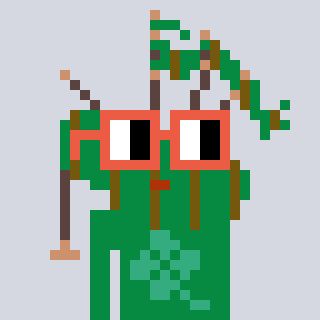
a pixel art character with square orange glasses, a bagpipe-shaped head and a green-colored body on a cool background